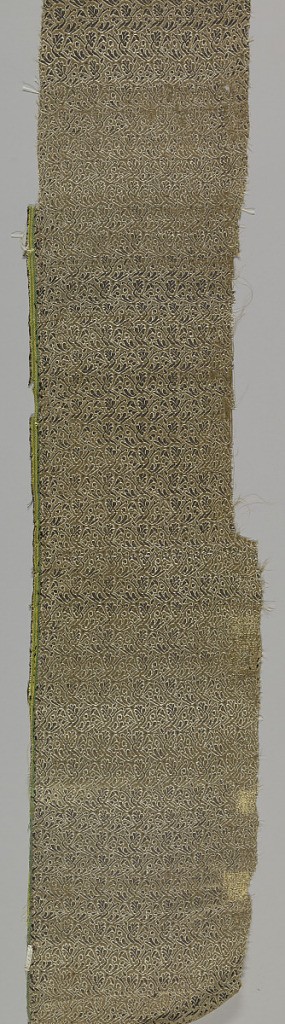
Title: Fragment
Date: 17th century
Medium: silk Technique; supplementary wefts in satin foundation
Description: Compactly placed angular leaves. Selvage at left.